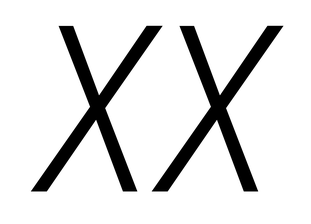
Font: Roboto-Italic_Condensed_Light_Italic